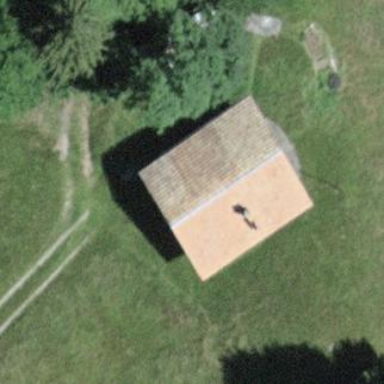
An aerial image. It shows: Cabin.